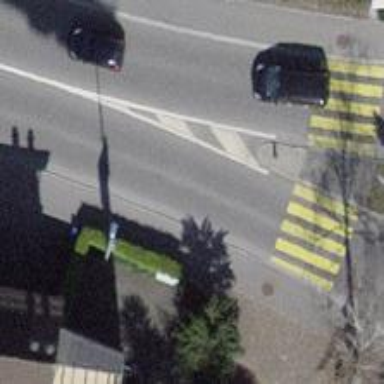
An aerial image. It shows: Sidewalk along the footway.